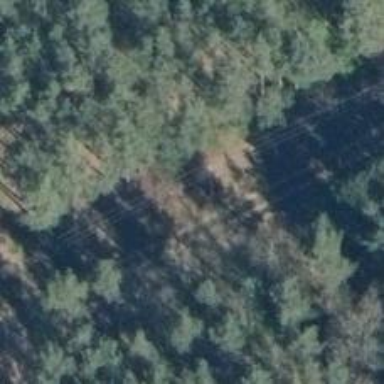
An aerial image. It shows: Power pole.